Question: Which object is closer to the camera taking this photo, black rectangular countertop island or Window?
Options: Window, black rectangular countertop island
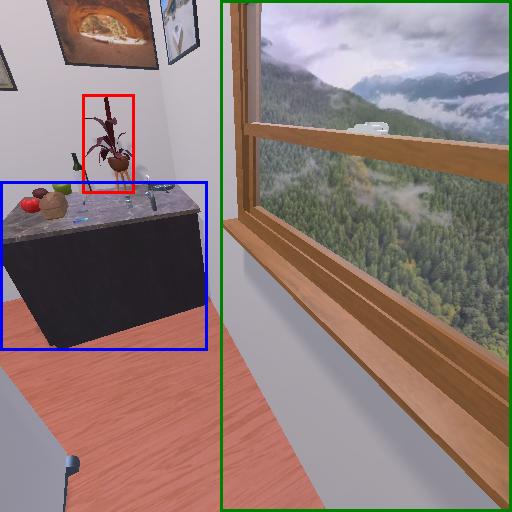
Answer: Window